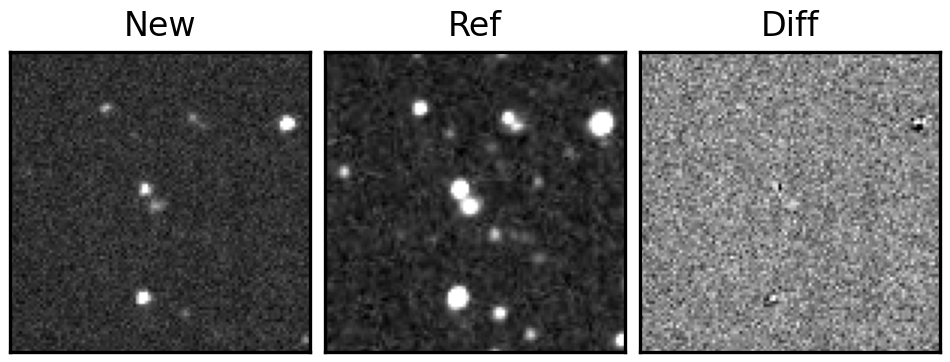
Label: real